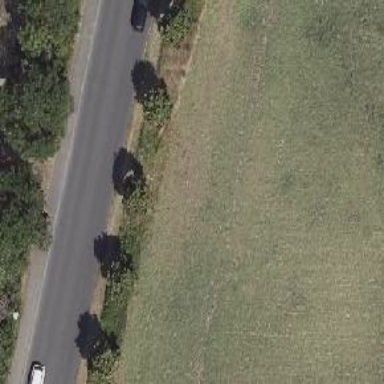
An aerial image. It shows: Avenue lined with broadleaved deciduous trees.